Field crop: tomato
Growth stage: 1
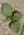
Species: solanum